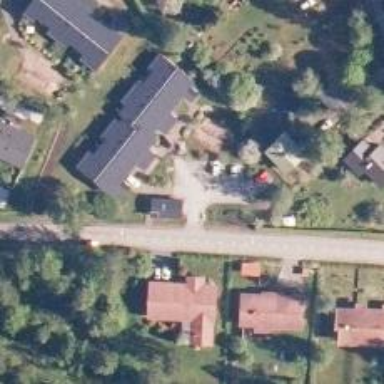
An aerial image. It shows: Living street.